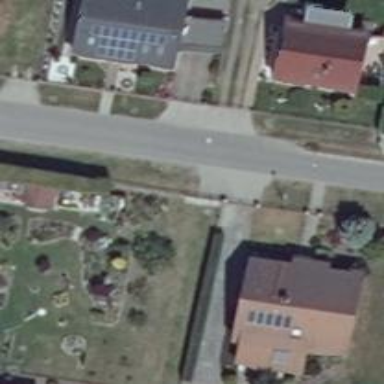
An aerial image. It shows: Asphalt road in residential area.